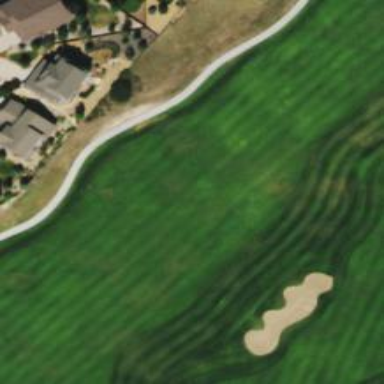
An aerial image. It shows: Golf rough area.